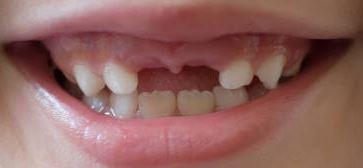
Condition: hypodontia